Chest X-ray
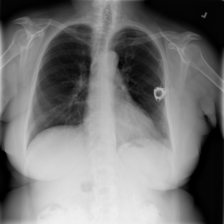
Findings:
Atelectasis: negative
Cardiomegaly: negative
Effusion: negative
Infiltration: negative
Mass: negative
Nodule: negative
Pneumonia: negative
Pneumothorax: negative
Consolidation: negative
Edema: negative
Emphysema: negative
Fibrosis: negative
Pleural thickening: negative
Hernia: negative